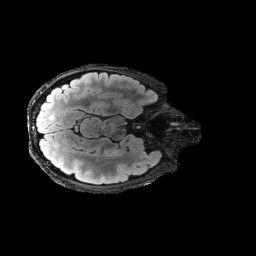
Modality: FLAIR
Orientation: axial
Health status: ill
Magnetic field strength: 3 T